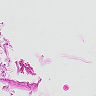
Metastatic tissue present: no